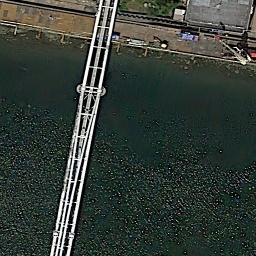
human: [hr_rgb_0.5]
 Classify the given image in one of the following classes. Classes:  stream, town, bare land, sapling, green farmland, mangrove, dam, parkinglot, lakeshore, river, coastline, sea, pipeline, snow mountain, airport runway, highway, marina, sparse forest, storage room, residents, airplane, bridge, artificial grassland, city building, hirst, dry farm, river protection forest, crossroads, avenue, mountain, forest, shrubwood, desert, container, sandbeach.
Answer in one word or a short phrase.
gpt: bridge